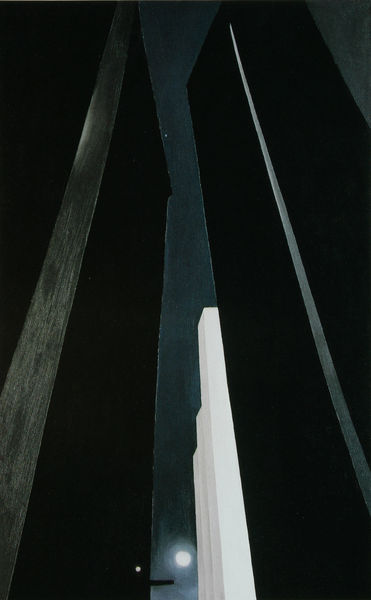
Titel: City Night
Künstler: Georgia O'Keeffe
Standort: Minneapolis (Minnesota)
Institution: The Minneapolis Institute of Arts
Schlagwörter: dunkel, himmel, weiß, stadt, abend, grau, lampe, licht, nacht, schwarz, strasse, gebäude, haus, malerei, öl, häuser, dunkelheit, turm, nachthimmel, fassade, fassaden, perspektive, abstrakt, modern, amerika, angst, streifen, neue sachlichkeit, hoch, mond, dunkelgrau, türme, schein, bedrohung, usa, froschperspektive, stele, stelen, hochhaus, hochhäuser, wolkenkratzer, new york, strassenschlucht, perpektive, georgia o'eefe, georgis o'eefe, um 1930